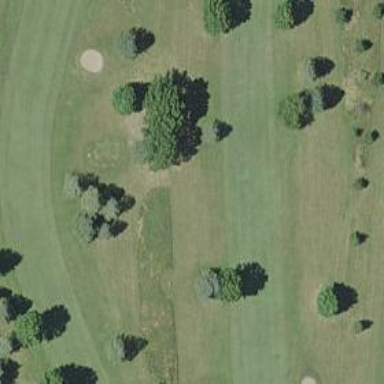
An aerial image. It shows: View of golf hole.